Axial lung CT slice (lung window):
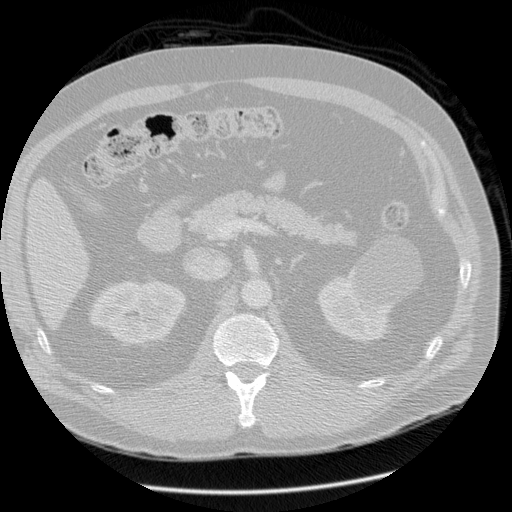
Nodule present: no